Field crop: maize
Growth stage: 2
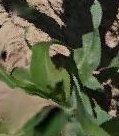
Species: maize